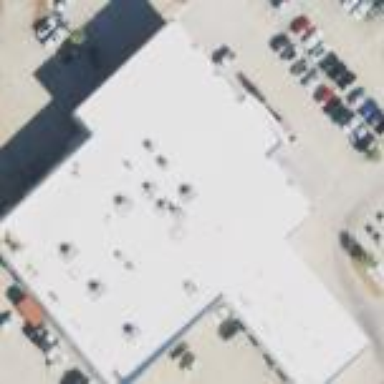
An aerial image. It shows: Building that houses car shop.